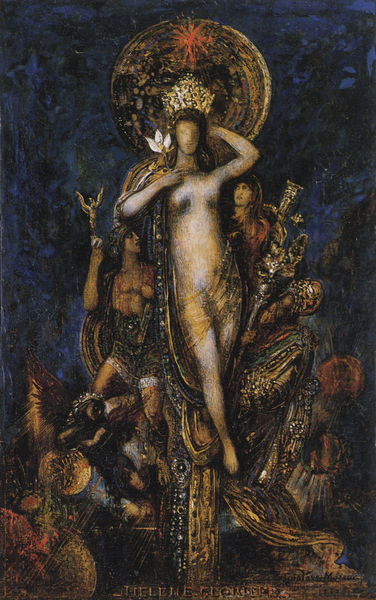
Titel: Hélène glorifiée
Künstler: Gustave Moreau
Standort: Paris
Institution: Musée Gustave Moreau
Schlagwörter: akt, blau, dunkel, flügel, gemälde, gott, hand, haut, himmel, körper, mann, nackt, umhang, dreieck, frauen, gelb, menschen, blume, blumen, braun, brust, busen, frankreich, frau, licht, männer, nacht, orange, pastell, schmuck, schwarz, weiss, blüte, dame, rot, schal, schleier, tuch, beige, herren, ornament, symbolismus, arm, gesicht, salome, steine, bild, öl, kirche, sonne, dunkelheit, gewand, gold, haare, stoff, tücher, musik, diadem, edelsteine, krone, perlen, kreis, rund, turm, engel, beine, schärpe, bein, brüste, schrift, düster, stab, farbe, klein, figuren, ölgemälde, blue, crown, men, people, red, white, women, black, dark, face, hair, painting, woman, symmetrie, verzierung, brown, scham, klimt, haha, schild, orientalisch, religion, stern, nakt, symmetrisch, jungfrau, baun, schwert, text, waffen, schlange, beten, allegorie, dämon, mythologie, göttin, lilie, gestalten, ornamental, schein, heiligenschein, nimbus, flower, jesus, götter, angel, angels, gods, naked, nude, nackte frau, venus, tiara, feet, helmet, balu, königin, heilige, laute, light, hermes, golden, anbeten, gottheit, heilig, maria, madonna, anbetung, marie, shadow, chin, scarf, bird, arabesken, cross, gesichtslos, fairy, kostbar, abstract, helena, symbolistisch, unschuld, art, halo, reinheit, lotus, legs, cloth, fingers, god, hero, shield, geschmeide, figure, aura, byzanz, schätze, heiligenkranz, anonym, aufstreben, redon, gewnad, rich, hülle, moreau, blauer hintergrund, helene, floating, glorifiee, gätter, sertn, queen, heavenly, bsen, turbans, dunkalblau, blunem, gilding, boobs, tits, jewels, heroine, gemahlt, enghel, heiliger scein, heiliger schein, naked lady, devine, yellowred, black descending, moreau pa, septor, duke royalty, roalyt